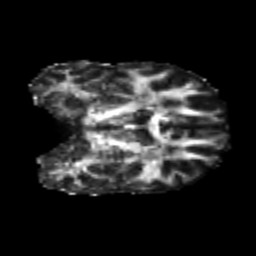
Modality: FA
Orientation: coronal
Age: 23
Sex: male
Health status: healthy
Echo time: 0.074 s